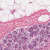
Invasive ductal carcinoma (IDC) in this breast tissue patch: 0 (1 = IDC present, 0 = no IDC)